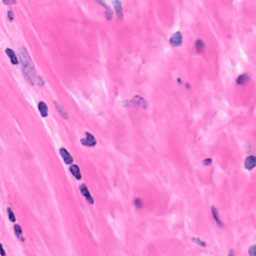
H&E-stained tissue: Breast